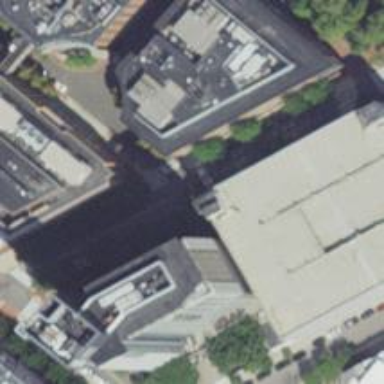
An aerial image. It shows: Office building.